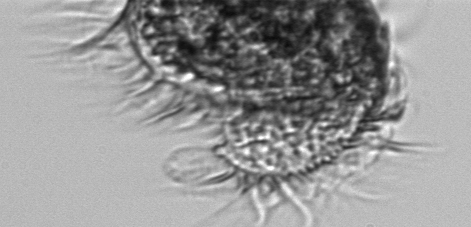
Label: Euplotes_morphotype1